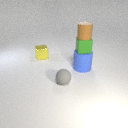
small yellow metal cube to the left of large blue rubber cylinder